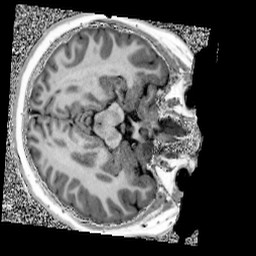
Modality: UNIT1
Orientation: axial
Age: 10
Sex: female
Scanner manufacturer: siemens
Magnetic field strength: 3 T
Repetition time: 4 s
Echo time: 0.00303 s